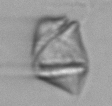
Label: Gyrodinium